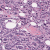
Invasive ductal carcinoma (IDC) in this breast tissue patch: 1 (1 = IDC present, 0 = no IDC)